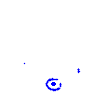
Particle: electron